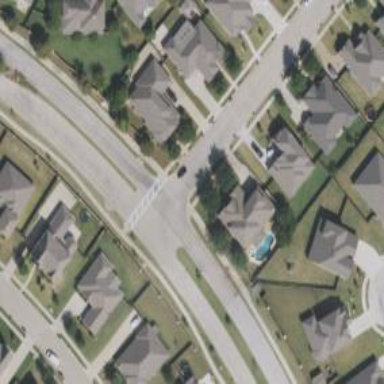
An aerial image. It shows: Marked road crossing.